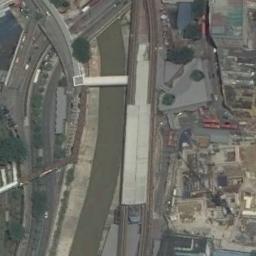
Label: railway_station